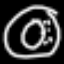
Label: donut